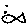
Label: fish